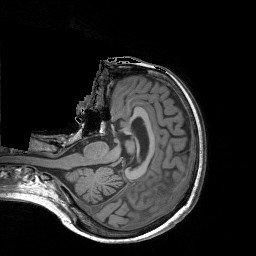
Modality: T1w
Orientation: axial